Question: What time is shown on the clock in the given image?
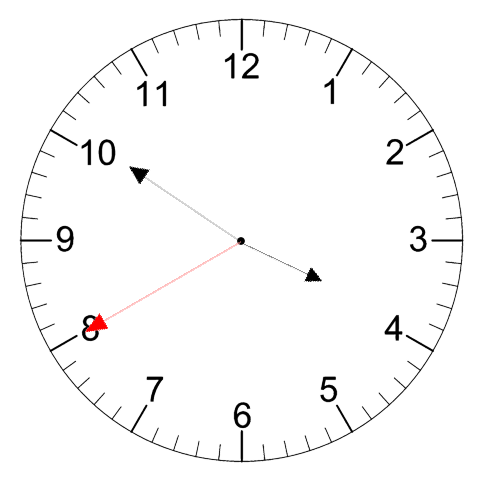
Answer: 03:50:40